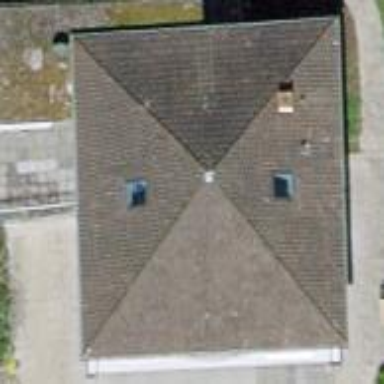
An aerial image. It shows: Simple house.